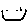
Label: smiley face